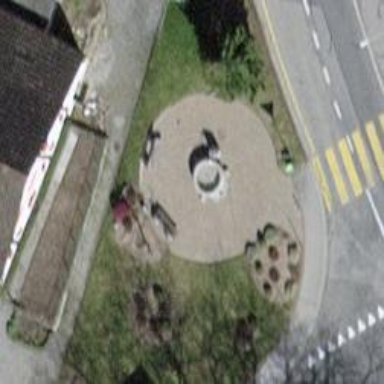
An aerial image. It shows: Beautiful fountain.